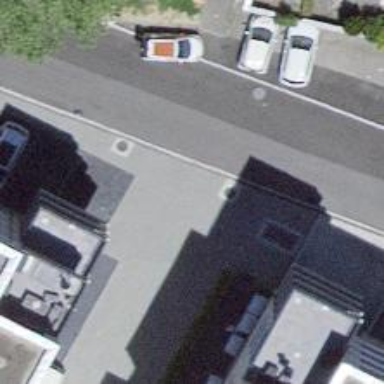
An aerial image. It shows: Asphalt road in residential area.